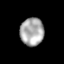
Tissue: lung
Cell type: Others
Senescence score: 0.2135
Nuclear area (px): 646
Mean DAPI intensity: 170.068